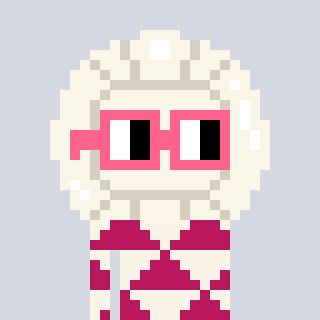
a pixel art character with square pink glasses, a volleyball-shaped head and a darkpink-colored body on a cool background